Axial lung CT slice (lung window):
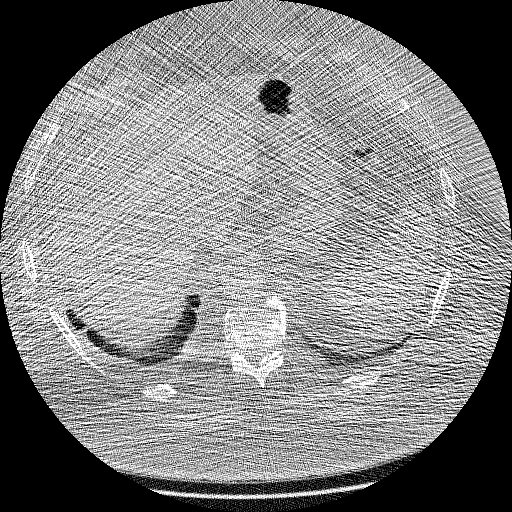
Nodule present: no